Question: I'm trying to use the OleDb CSV parser to load some data from a CSV file and insert it into a SQLite database, but I get an exception with the 'OleDbAdapter.Fill' method and it's frustrating:
> An unhandled exception of type
'System.Data.ConstraintException'
occurred in System.Data.dllAdditional information: Failed to
enable constraints. One or more rows
contain values violating non-null,
unique, or foreign-key constraints.
Here is the source code:
'''
public void InsertData(String csvFileName, String tableName)
{
String dir = Path.GetDirectoryName(csvFileName);
String name = Path.GetFileName(csvFileName);
using (OleDbConnection conn =
new OleDbConnection("Provider=Microsoft.Jet.OLEDB.4.0;Data Source=" +
dir + @";Extended Properties=""Text;HDR=No;FMT=Delimited"""))
{
conn.Open();
using (OleDbDataAdapter adapter = new OleDbDataAdapter("SELECT * FROM " + name, conn))
{
QuoteDataSet ds = new QuoteDataSet();
adapter.Fill(ds, tableName); // <-- Exception here
InsertData(ds, tableName); // <-- Inserts the data into the my SQLite db
}
}
}
class Program
{
static void Main(string[] args)
{
SQLiteDatabase target = new SQLiteDatabase();
string csvFileName = "D:\Innovations\Finch\dev\DataFeed\YahooTagsInfo.csv";
string tableName = "Tags";
target.InsertData(csvFileName, tableName);
Console.ReadKey();
}
}
'''
The "YahooTagsInfo.csv" file looks like this:
'''
tagId,tagName,description,colName,dataType,realTime
1,s,Symbol,symbol,VARCHAR,FALSE
2,c8,After Hours Change,afterhours,DOUBLE,TRUE
3,g3,Annualized Gain,annualizedGain,DOUBLE,FALSE
4,a,Ask,ask,DOUBLE,FALSE
5,a5,Ask Size,askSize,DOUBLE,FALSE
6,a2,Average Daily Volume,avgDailyVolume,DOUBLE,FALSE
7,b,Bid,bid,DOUBLE,FALSE
8,b6,Bid Size,bidSize,DOUBLE,FALSE
9,b4,Book Value,bookValue,DOUBLE,FALSE
'''
I've tried the following:
1. Removing the first line in the CSV file so it doesn't confuse it for real data.
2. Changing the TRUE/FALSE realTime flag to 1/0.
3. I've tried 1 and 2 together (i.e. removed the first line and changed the flag).
None of these things helped...
One constraint is that the tagId is supposed to be unique. Here is what the table look like in design view:

Can anybody help me figure out what is the problem here?
I changed the HDR property from 'HDR=No' to 'HDR=Yes' and now it doesn't give me an exception:
'''
OleDbConnection conn = new OleDbConnection("Provider=Microsoft.Jet.OLEDB.4.0;Data Source=" + dir + @";Extended Properties=""Text;HDR=Yes;FMT=Delimited""");
'''
I assumed that if 'HDR=No' and I removed the header (i.e. first line), then it should work... strangely it didn't work. In any case, now I'm no longer getting the exception.
The new problem arose here: <URL>
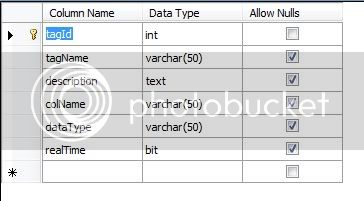
Answer: First thing: IMO emplacing keys and constraints on a transport structure such as your dataset is a bad idea.
Use a transaction and let the target db throw if it wants.
Second: have you examined the ds to ensure the csv is getting loaded? VS has a dataset debug visualizer built in - simply set a break point after the ds is loaded and hover over the variable name, click the little down-arrow and select the appropriate visualizer.
Third: I don't think that you are generating an insert command. Just before you call update, check the InsertCommand.CommandText..
'''
var cmdText = sqliteAdapter.InsertCommand.CommandText;
'''
I think you will find that it is empty.
This is the source of the SQLiteDataAdapter ctor that ultimately gets called. Note that no command builder is employed. You need to explicitly set the InserCommand property on the SQLiteDataAdapter, perhaps by using a SQLiteCommandBuilder?
'''
public SQLiteDataAdapter(string commandText, SQLiteConnection connection)
{
this.SelectCommand = new SQLiteCommand(commandText, connection);
}
'''